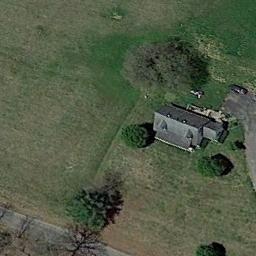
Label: sparse_residential